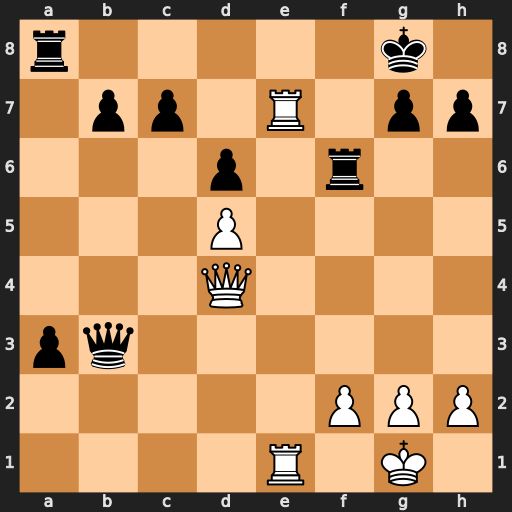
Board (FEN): r5k1/1pp1R1pp/3p1r2/3P4/3Q4/pq6/5PPP/4R1K1
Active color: w
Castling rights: -
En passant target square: -
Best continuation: Qg4 Rg6 Re8+ Rxe8 Rxe8+ Kf7 Qd7+